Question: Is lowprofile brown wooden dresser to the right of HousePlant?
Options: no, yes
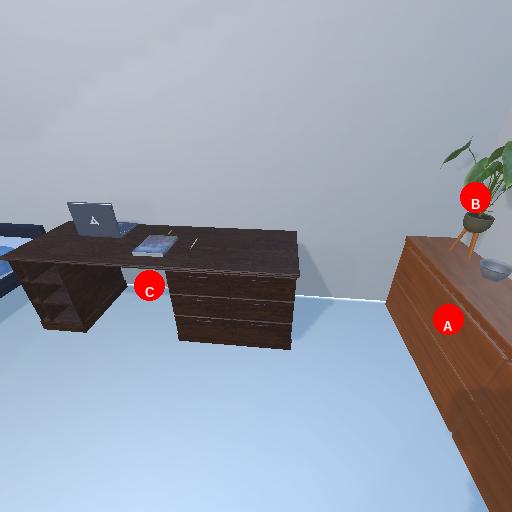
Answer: no